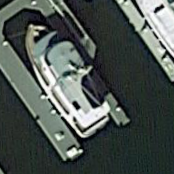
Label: civil